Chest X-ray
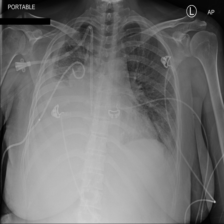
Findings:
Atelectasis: negative
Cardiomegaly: negative
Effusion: positive
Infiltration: negative
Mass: positive
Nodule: negative
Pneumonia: negative
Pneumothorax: positive
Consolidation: negative
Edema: negative
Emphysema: negative
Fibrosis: negative
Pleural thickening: negative
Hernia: negative